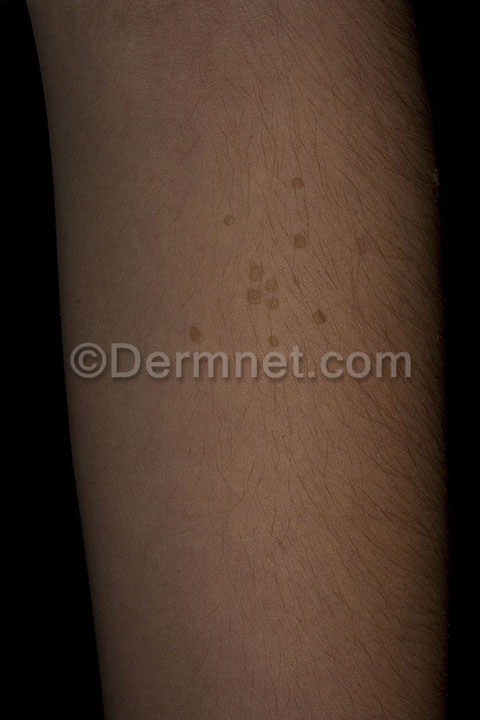
Disease: Warts Molluscum and other Viral Infections